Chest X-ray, AP view. Patient: 61 years old, sex F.
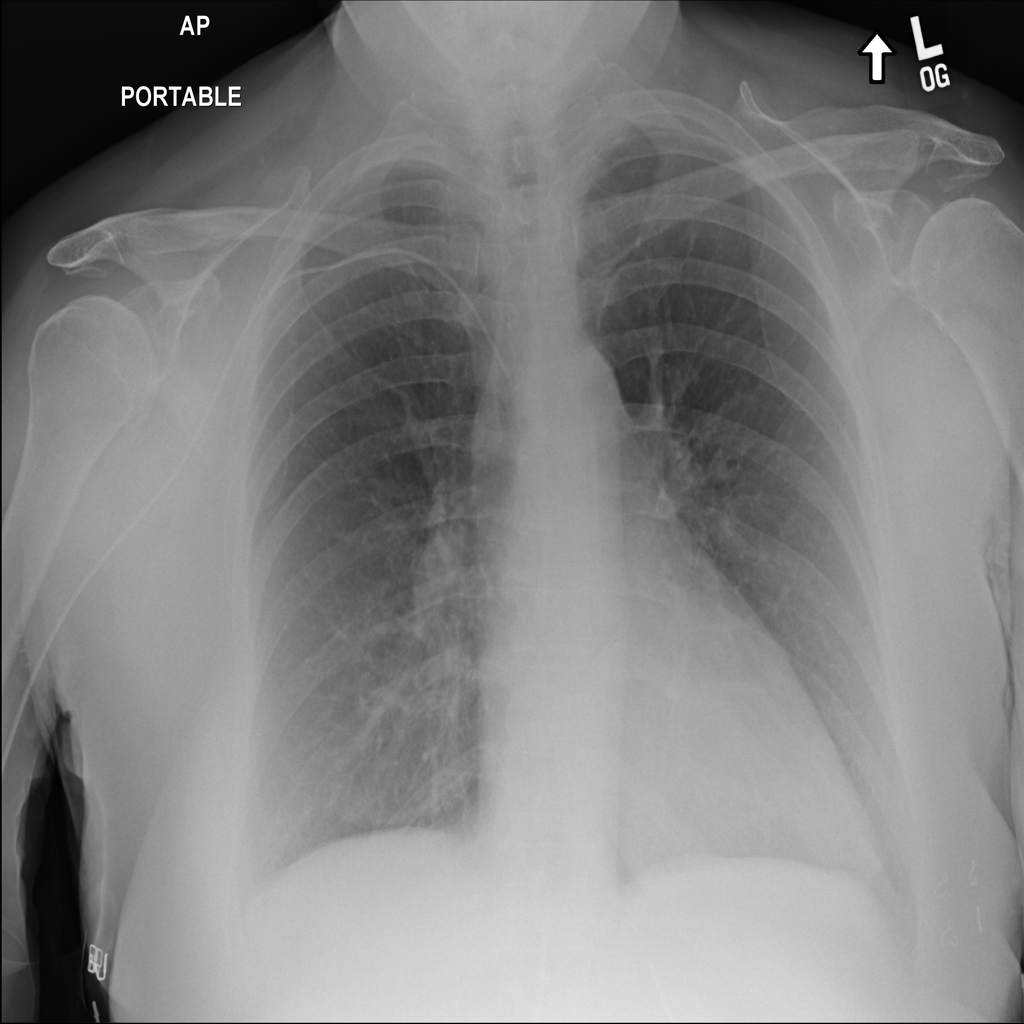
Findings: Infiltration